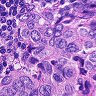
Metastatic tissue present: yes